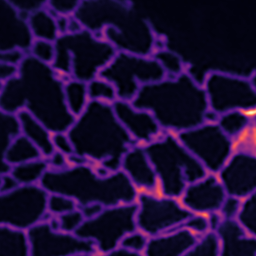
Label: Super-resolution ER image